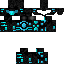
A female skeleton skin with dark skin, wearing blonde helmet dressed in a blue hoodie and black pants, featuring a closed mouth.